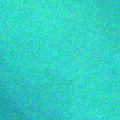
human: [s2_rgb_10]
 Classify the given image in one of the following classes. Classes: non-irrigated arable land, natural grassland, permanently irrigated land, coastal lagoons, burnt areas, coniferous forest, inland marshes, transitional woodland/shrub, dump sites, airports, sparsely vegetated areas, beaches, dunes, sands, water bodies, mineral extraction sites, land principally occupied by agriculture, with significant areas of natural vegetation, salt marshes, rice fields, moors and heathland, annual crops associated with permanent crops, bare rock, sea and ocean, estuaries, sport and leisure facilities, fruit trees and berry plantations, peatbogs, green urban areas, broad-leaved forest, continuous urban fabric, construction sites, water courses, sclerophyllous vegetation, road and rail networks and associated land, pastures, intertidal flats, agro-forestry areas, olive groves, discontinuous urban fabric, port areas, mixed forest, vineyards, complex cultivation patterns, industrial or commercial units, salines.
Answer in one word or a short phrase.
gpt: sea and ocean